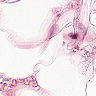
Metastatic tissue present: no